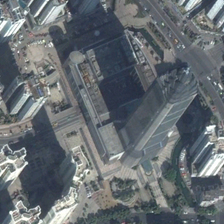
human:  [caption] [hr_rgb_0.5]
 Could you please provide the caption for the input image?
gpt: many buildings and green trees are in a commercial area .

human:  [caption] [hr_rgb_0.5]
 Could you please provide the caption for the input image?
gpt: many buildings and green trees are in a commercial area .

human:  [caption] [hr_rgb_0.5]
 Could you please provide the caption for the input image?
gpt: many buildings and green trees are in a commercial area .

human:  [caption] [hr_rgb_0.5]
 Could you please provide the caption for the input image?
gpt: many buildings and green trees are in a commercial area .

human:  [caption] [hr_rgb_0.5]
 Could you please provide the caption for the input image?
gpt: many buildings and green trees are in a commercial area .